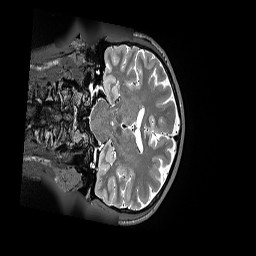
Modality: T2w
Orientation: coronal
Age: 39
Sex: male